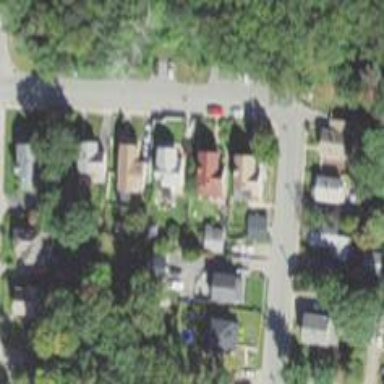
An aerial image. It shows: Residential driveway used as service road.